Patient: sex M, age 45
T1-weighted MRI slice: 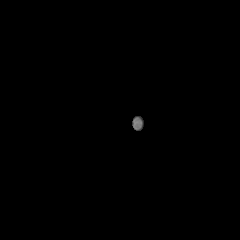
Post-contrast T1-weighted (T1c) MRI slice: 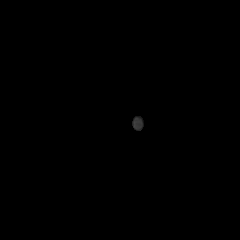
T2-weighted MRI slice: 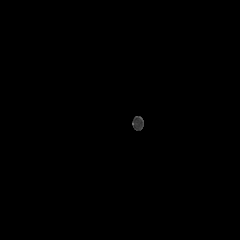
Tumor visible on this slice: no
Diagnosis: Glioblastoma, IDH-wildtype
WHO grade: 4